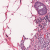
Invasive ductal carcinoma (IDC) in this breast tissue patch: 0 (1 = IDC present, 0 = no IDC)